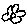
Label: flower